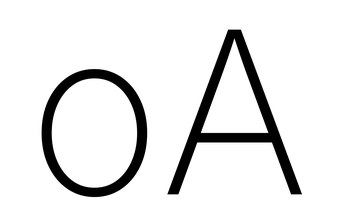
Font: Inter_ExtraLight